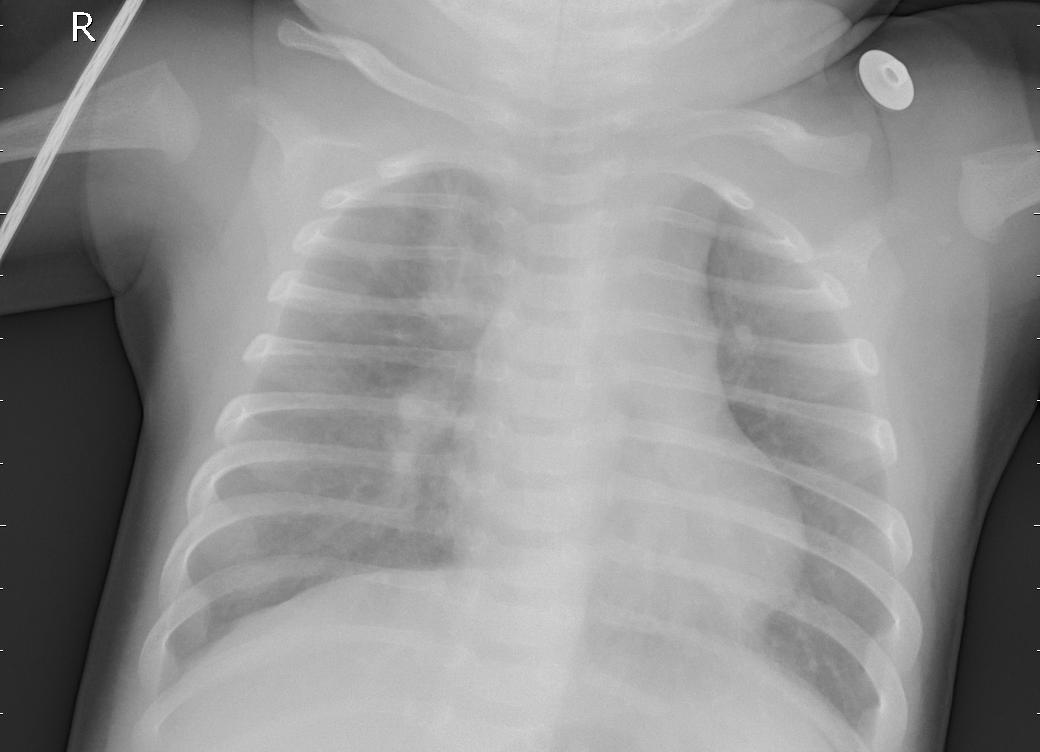
Diagnosis: PNEUMONIA